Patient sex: F
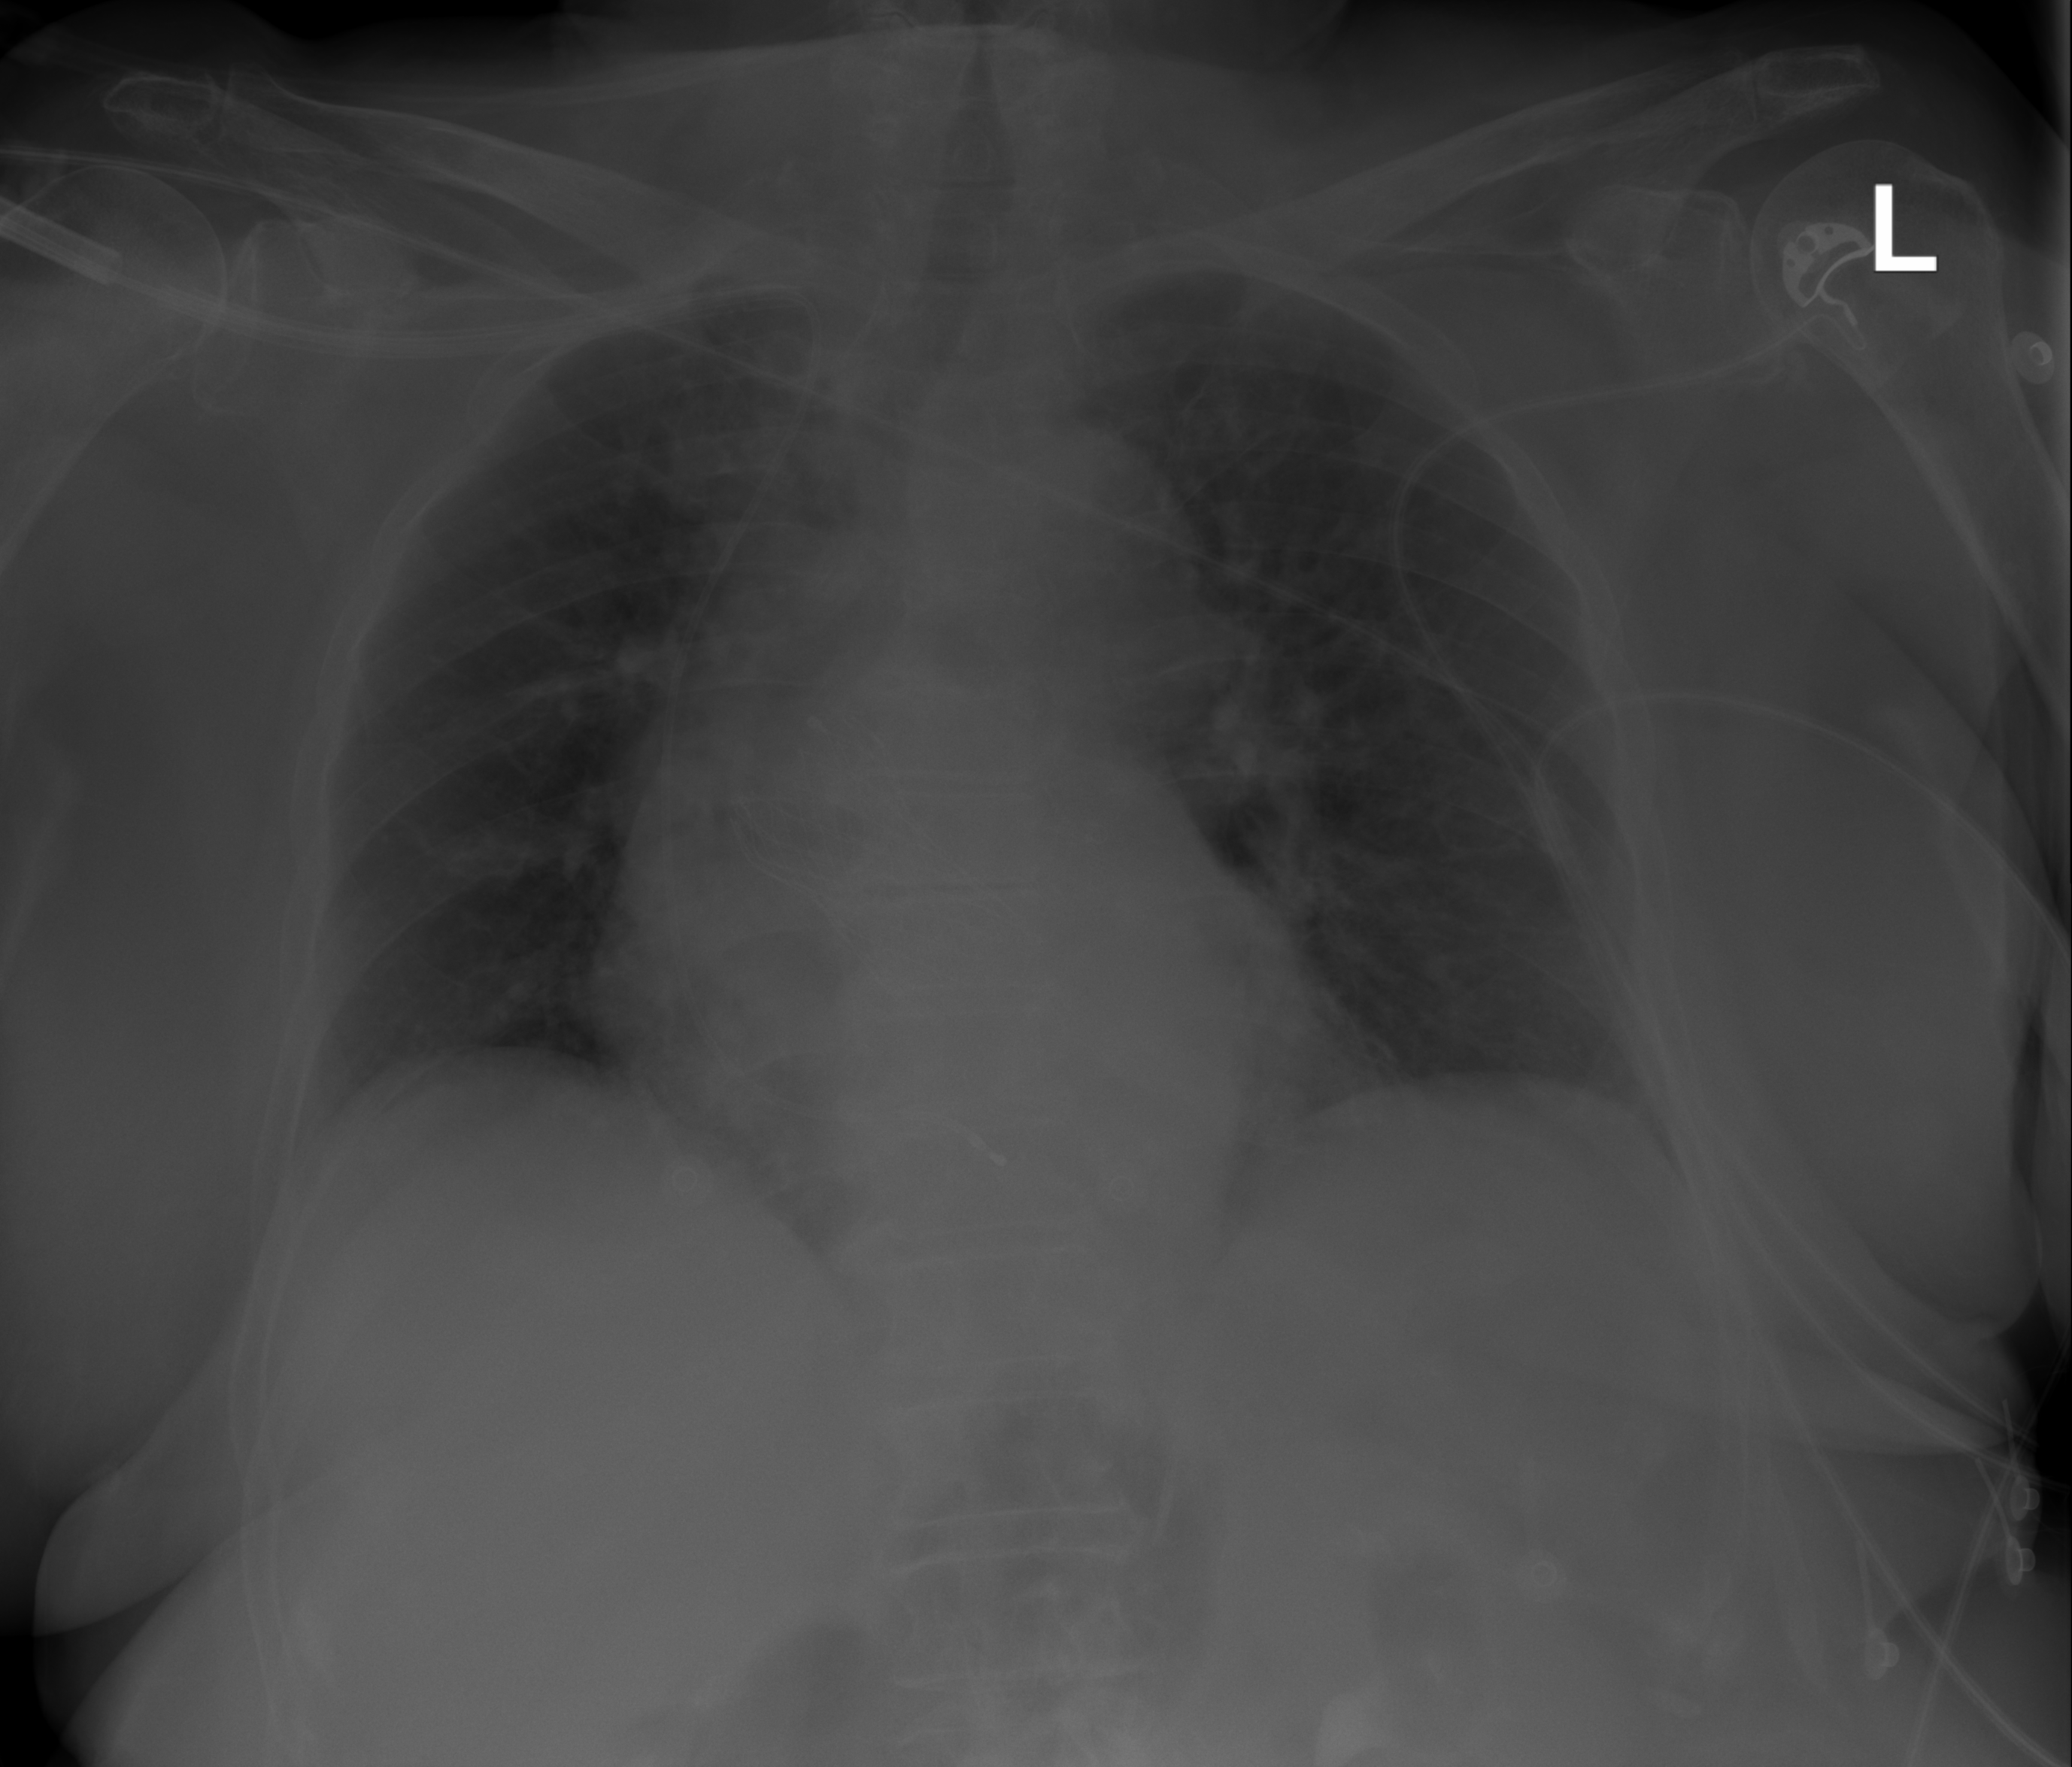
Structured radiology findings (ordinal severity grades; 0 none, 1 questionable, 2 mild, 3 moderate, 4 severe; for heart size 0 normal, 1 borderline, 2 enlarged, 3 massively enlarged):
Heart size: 2
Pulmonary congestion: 2
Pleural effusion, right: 0
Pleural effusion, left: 0
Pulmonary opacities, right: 0
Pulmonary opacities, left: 0
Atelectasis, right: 2
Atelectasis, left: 2